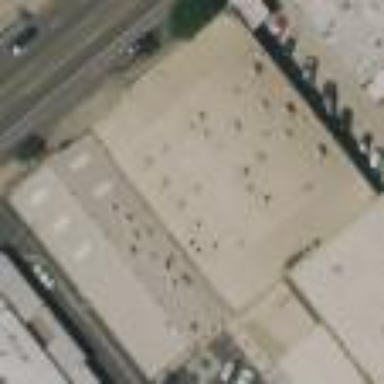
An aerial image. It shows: Industrial building.